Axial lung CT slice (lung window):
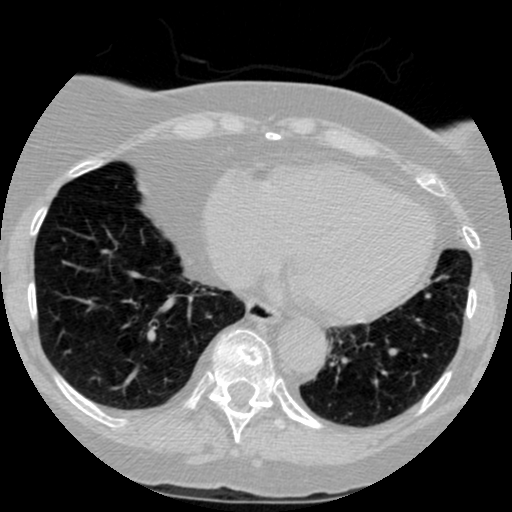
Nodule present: no